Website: walmart
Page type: payment
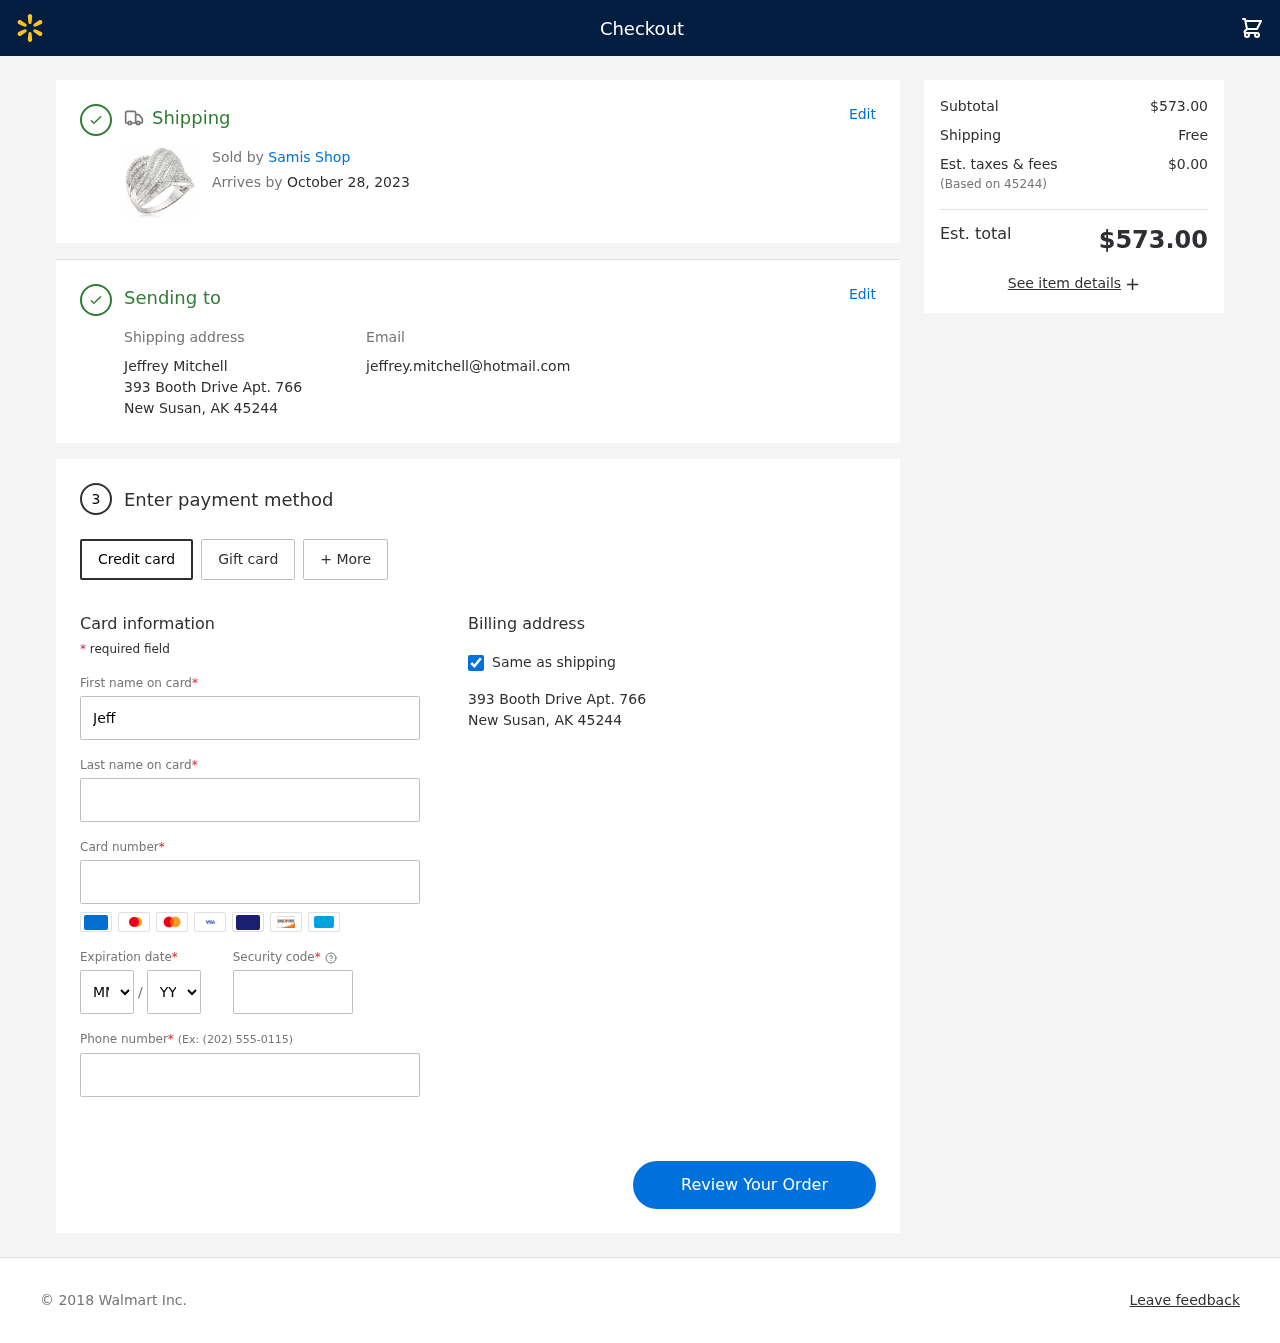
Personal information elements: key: PII_CARD_CVV
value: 678
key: PII_CARD_EXPIRY_MONTH
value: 06
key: PII_CARD_EXPIRY_YEAR
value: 30
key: PII_CARD_NUMBER
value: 6011 2011 5561 9453
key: PII_CITY_STATE_ZIP
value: New Susan, AK 45244
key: PII_EMAIL
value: jeffrey.mitchell@hotmail.com
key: PII_FIRSTNAME
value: Jeffrey
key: PII_FULLNAME
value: Jeffrey Mitchell
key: PII_LASTNAME
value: Mitchell
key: PII_PHONE
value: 6077262341
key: PII_POSTCODE
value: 45244
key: PII_STREET
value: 393 Booth Drive Apt. 766
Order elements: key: ORDER_DELIVERY_DATE
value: October 28, 2023
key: ORDER_SUBTOTAL
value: $573.00
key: ORDER_SHIPPING_COST
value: Free
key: ORDER_TAX
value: $0.00
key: ORDER_TOTAL
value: $573.00